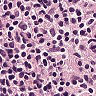
Metastatic tissue present: no